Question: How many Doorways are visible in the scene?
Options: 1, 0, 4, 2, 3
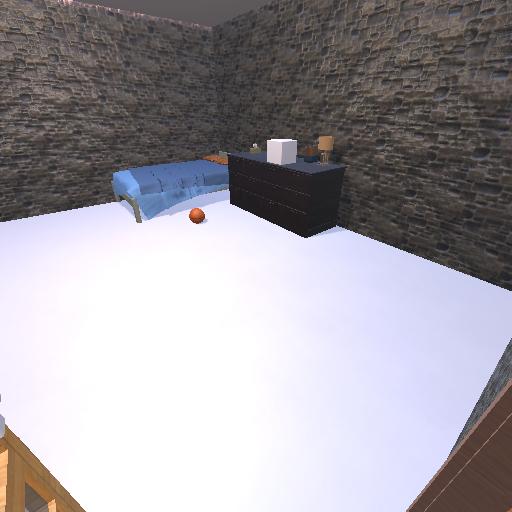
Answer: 1